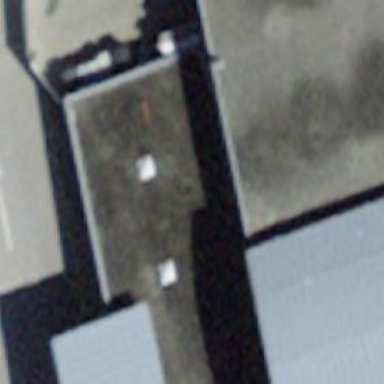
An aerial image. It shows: Toilets are available here.